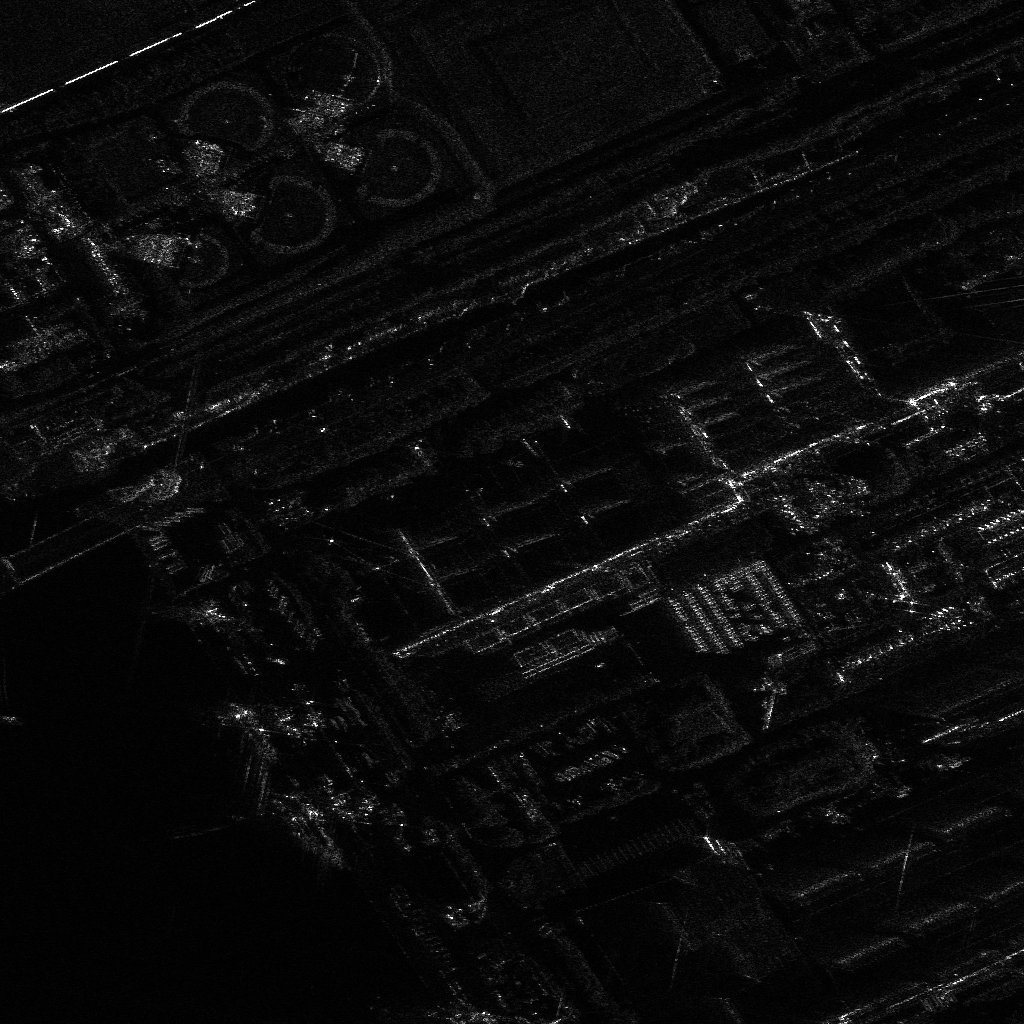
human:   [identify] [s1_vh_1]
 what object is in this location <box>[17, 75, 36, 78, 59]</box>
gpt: <ref>1 medium ore-oil at the bottom left</ref>